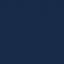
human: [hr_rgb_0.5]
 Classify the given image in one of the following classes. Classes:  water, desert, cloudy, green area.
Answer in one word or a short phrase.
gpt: water